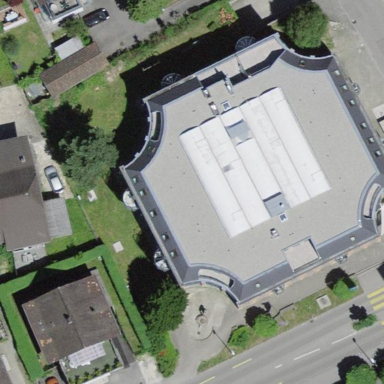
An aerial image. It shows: Building with saltbox-shaped roof.